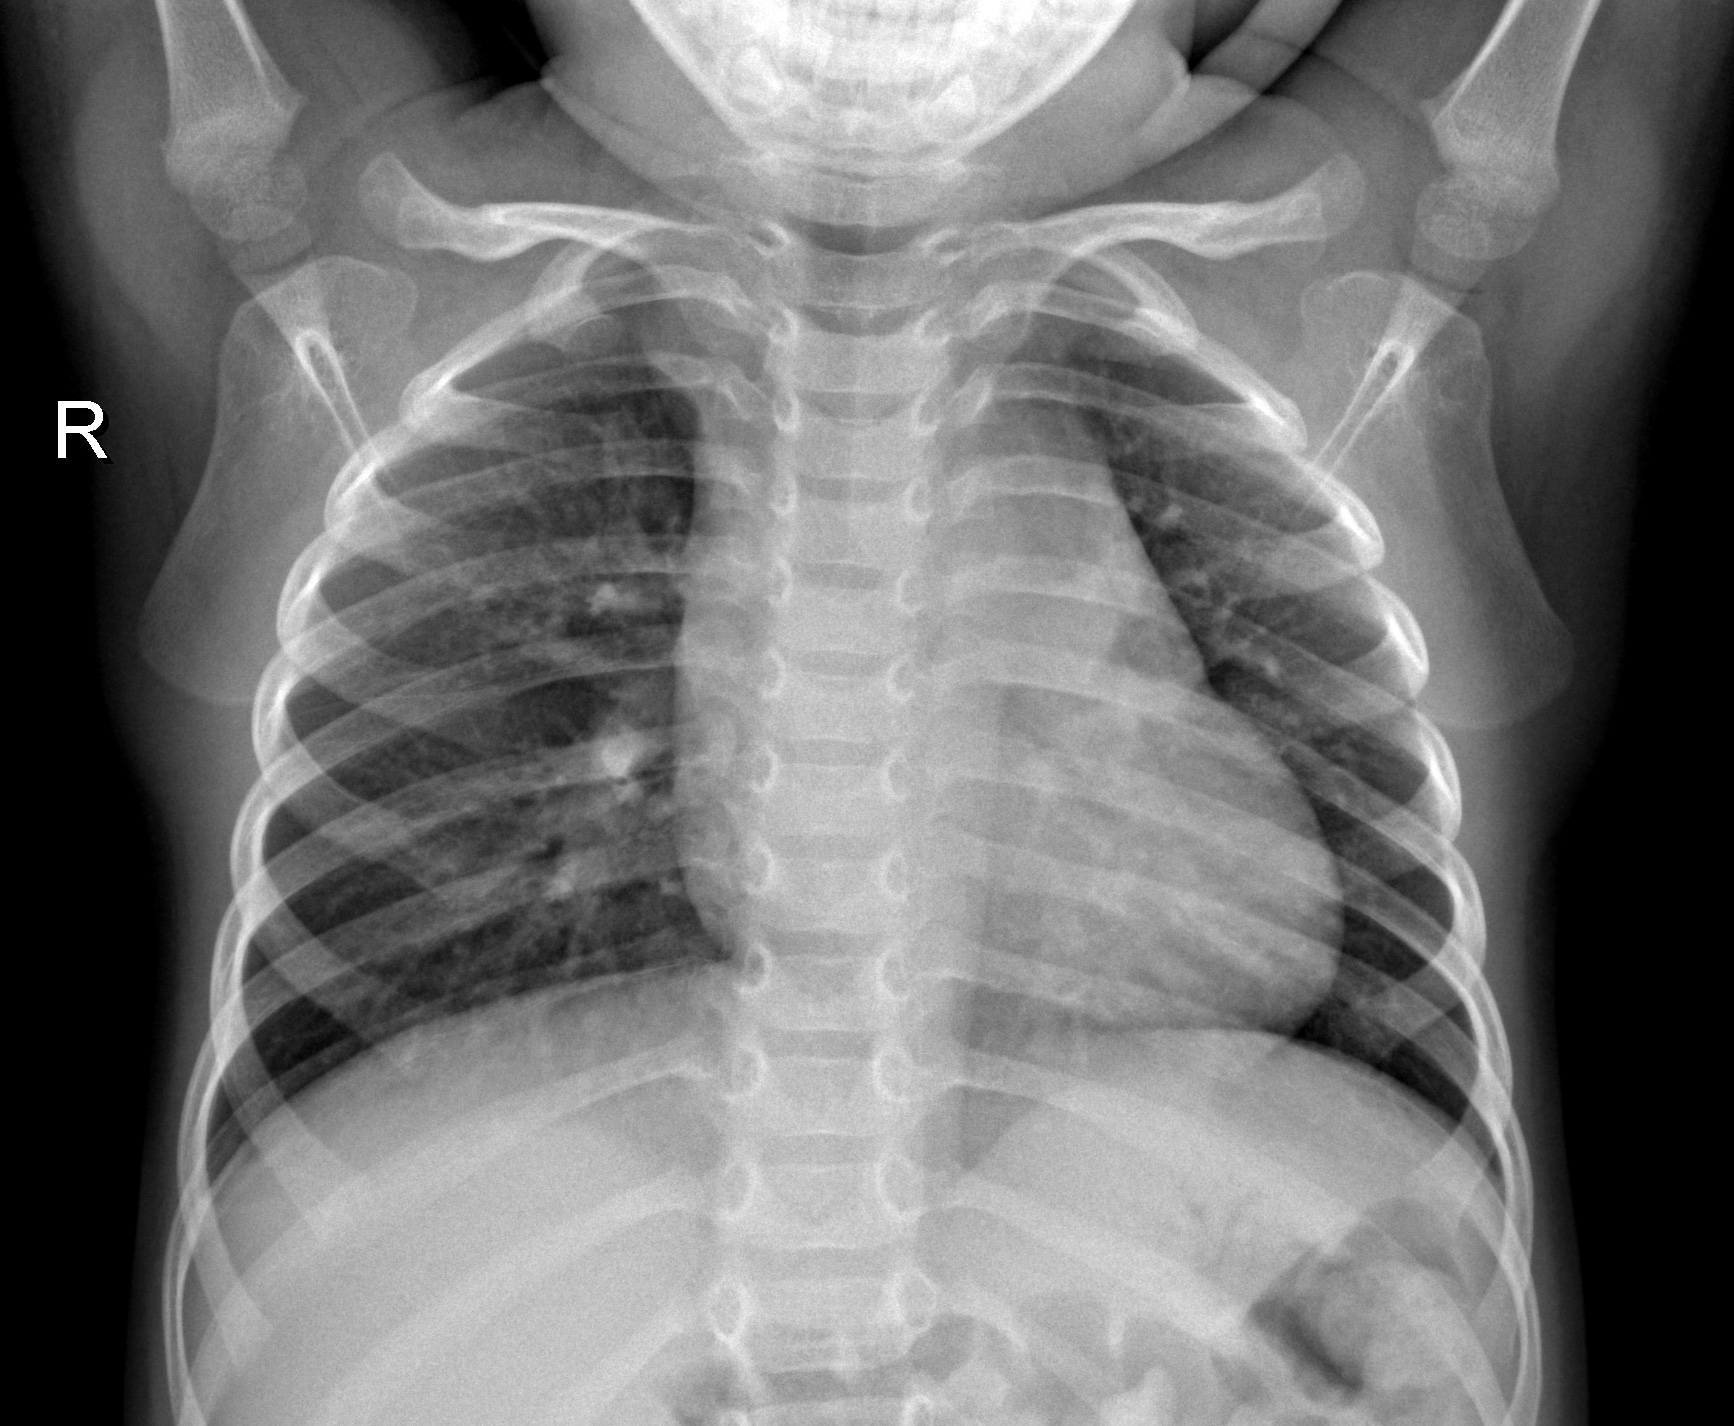
Diagnosis: NORMAL